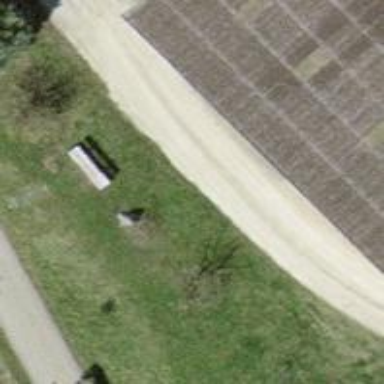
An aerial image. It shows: Bench.